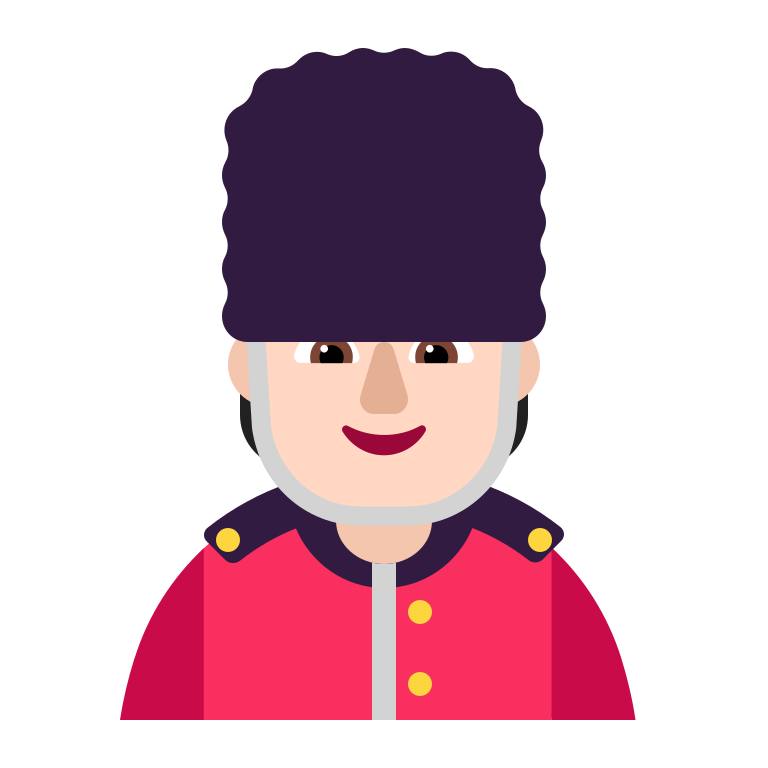
guard flat light